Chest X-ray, PA view. Patient: 53 years old, sex F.
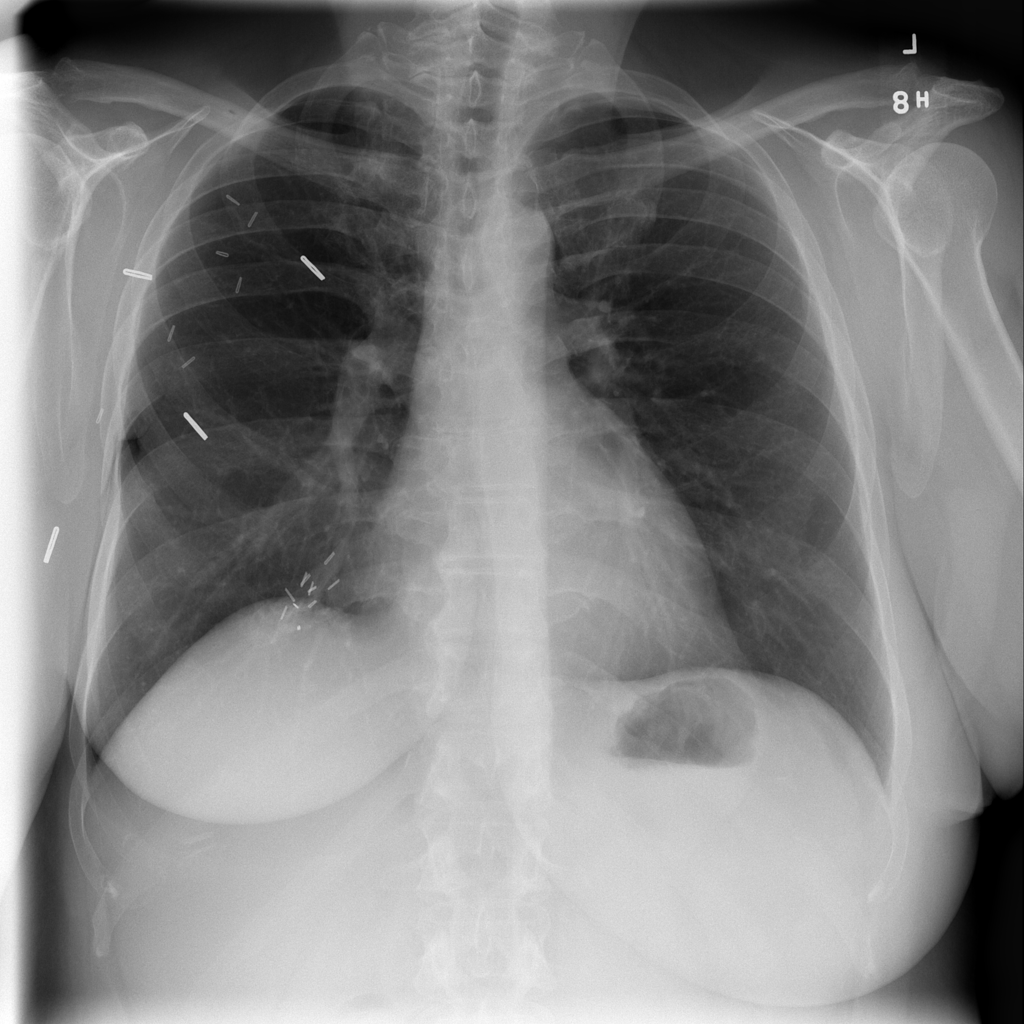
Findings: No Finding